Field crop: tomato
Growth stage: 1
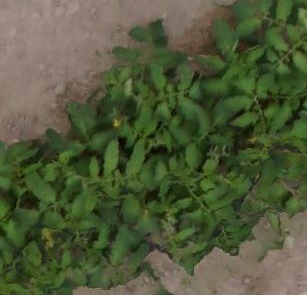
Species: tomato